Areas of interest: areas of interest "Chengdu High-tech West District Distributed Energy Station"
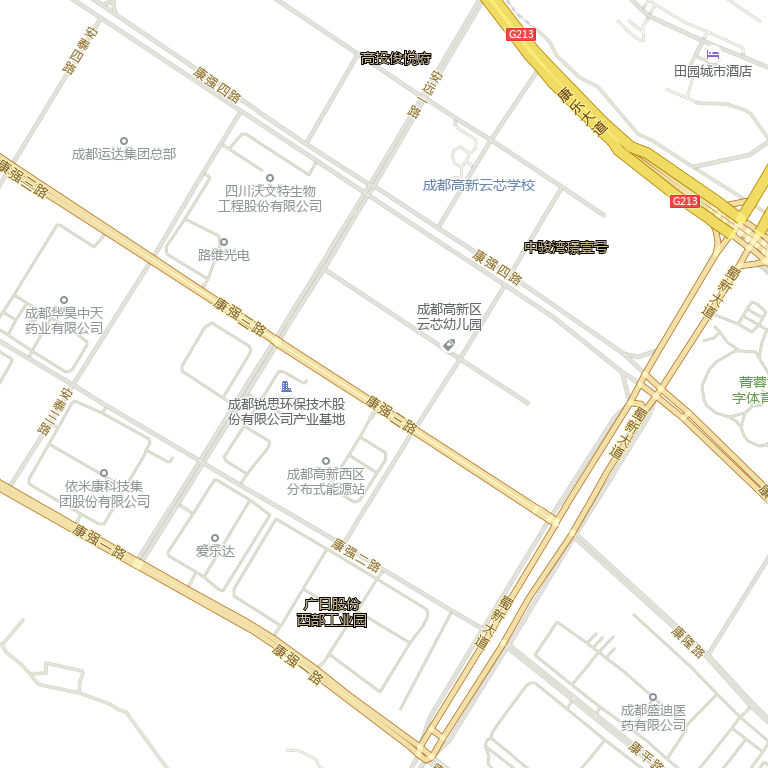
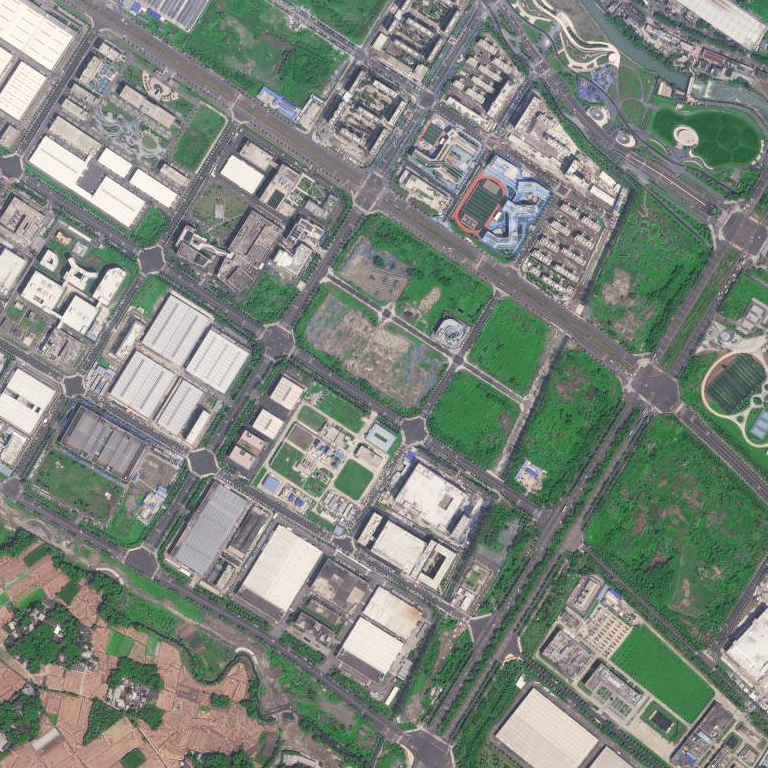